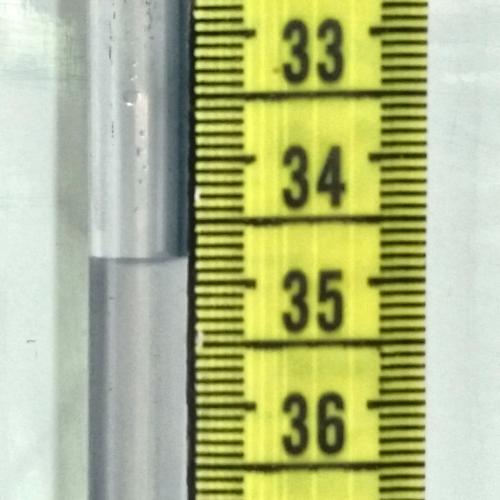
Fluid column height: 34.8 cm